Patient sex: M
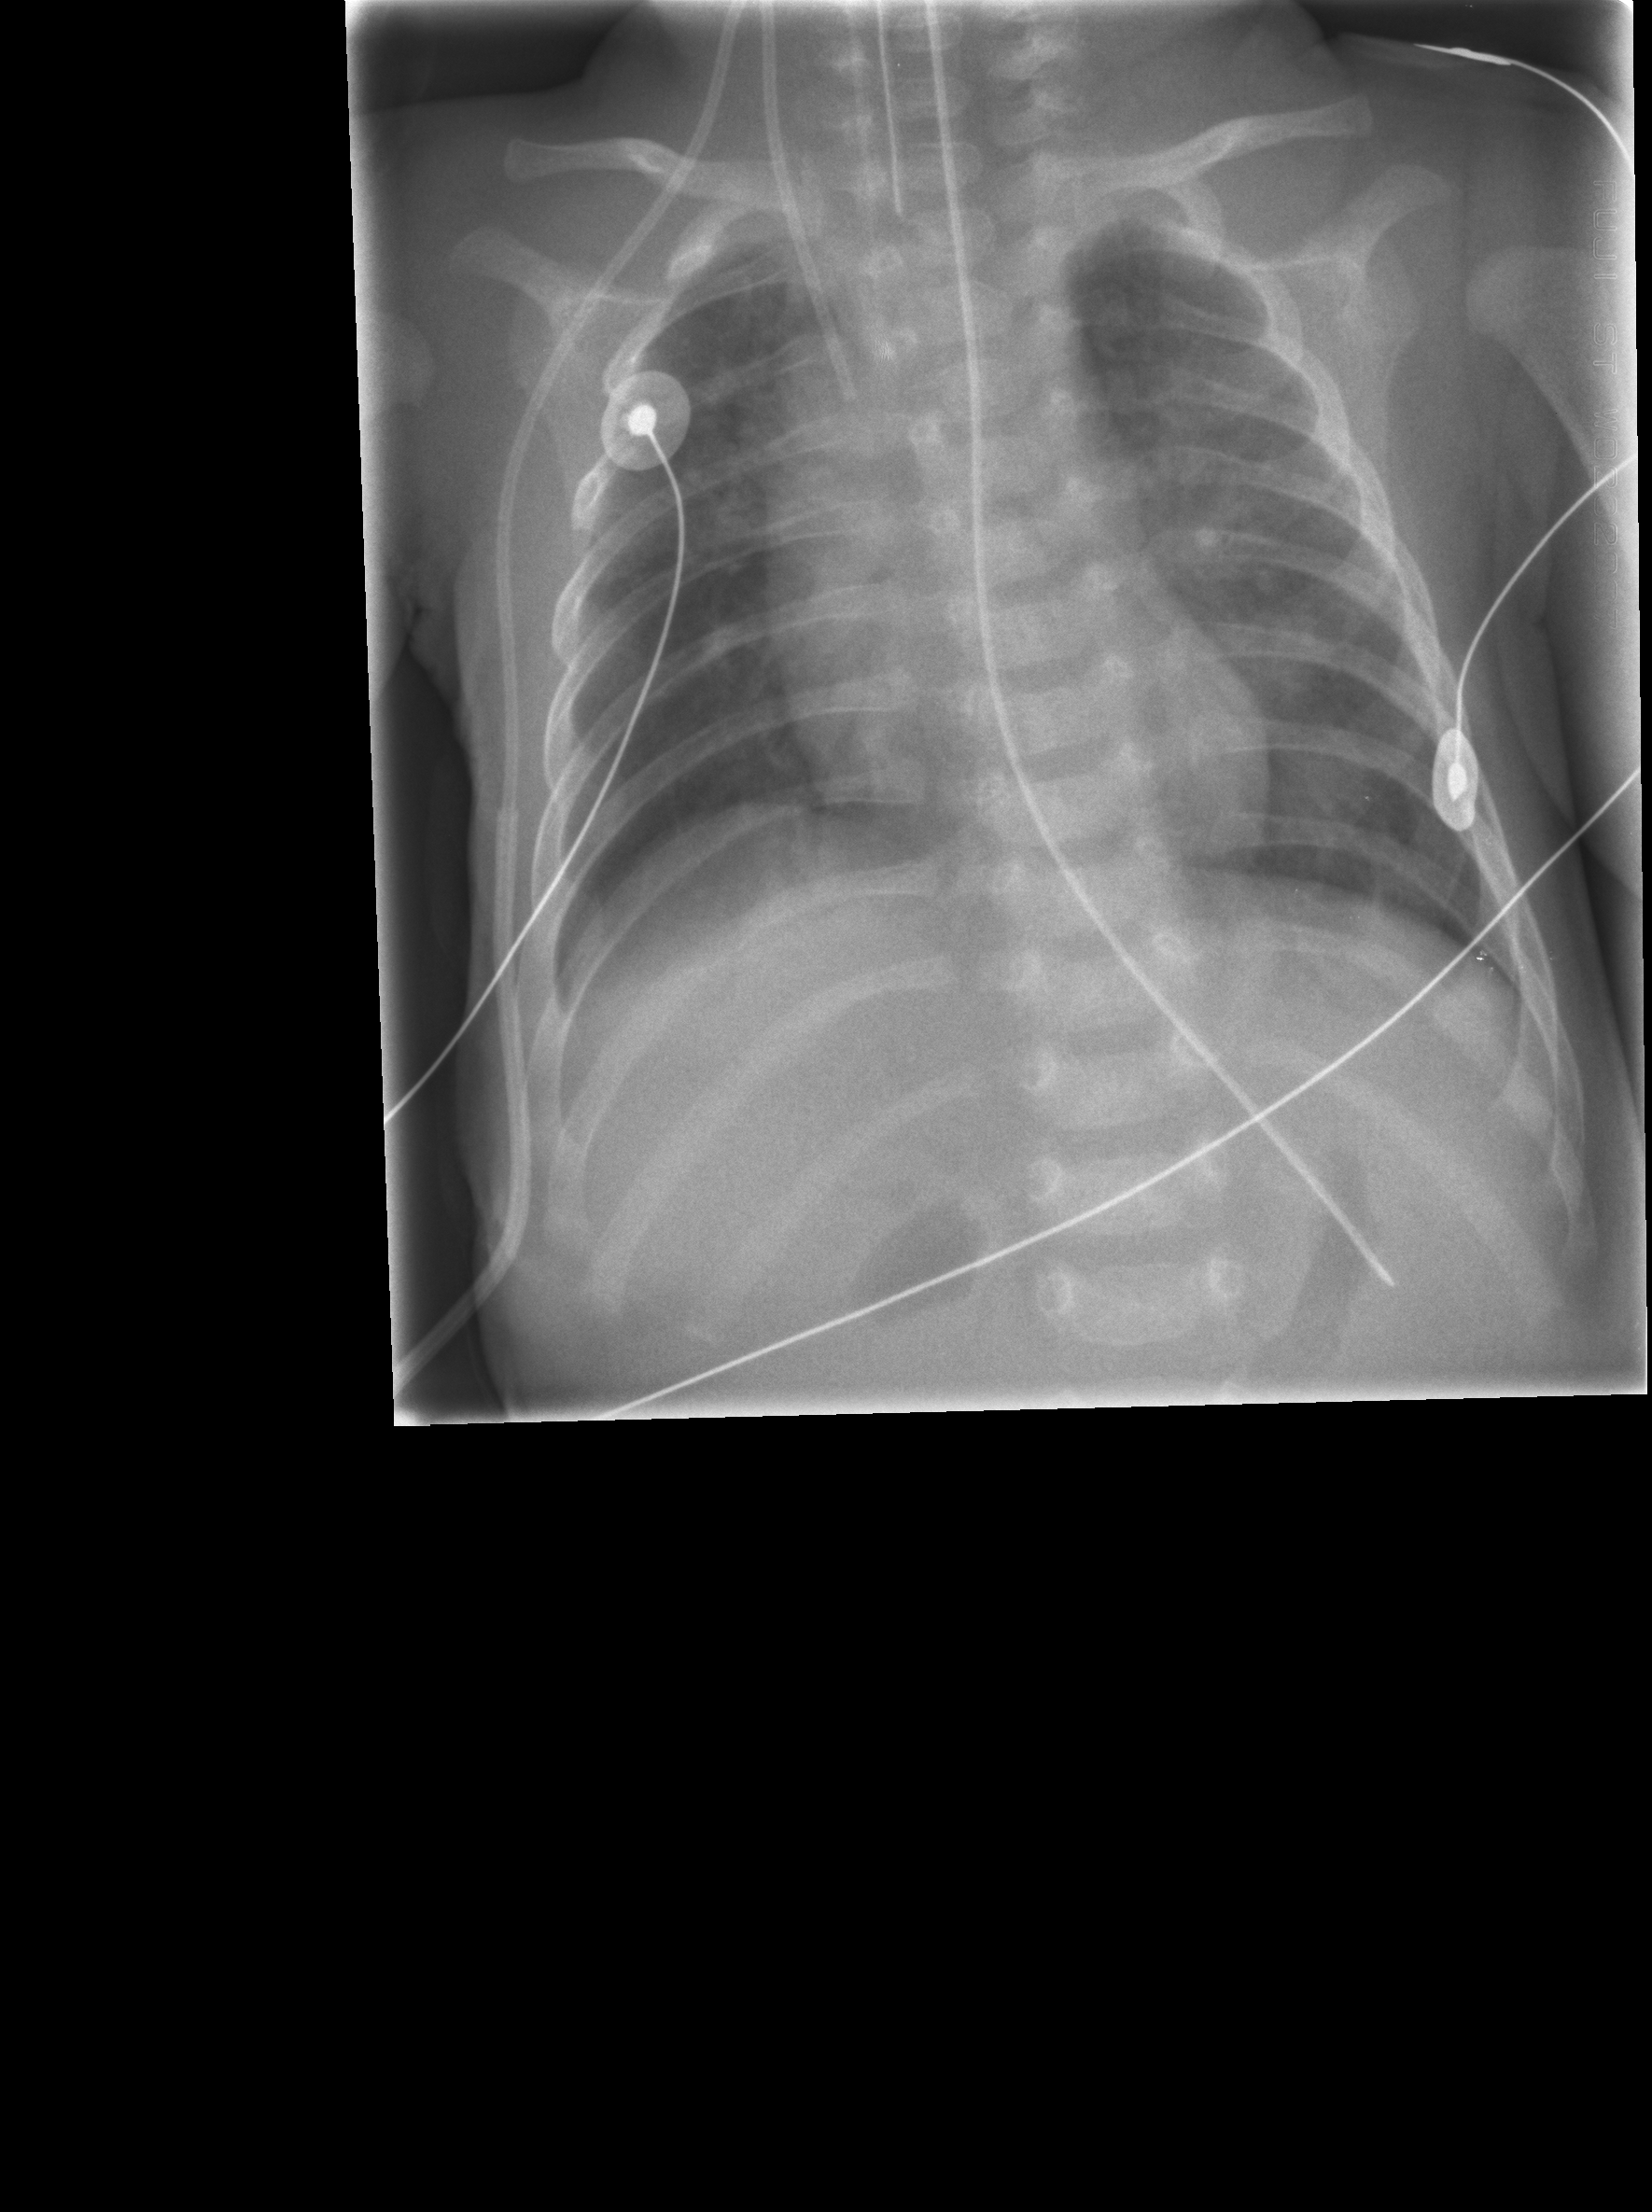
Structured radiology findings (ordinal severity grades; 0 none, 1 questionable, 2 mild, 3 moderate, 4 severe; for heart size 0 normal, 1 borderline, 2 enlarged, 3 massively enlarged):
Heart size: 0
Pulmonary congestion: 0
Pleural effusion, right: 0
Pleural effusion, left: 0
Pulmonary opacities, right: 0
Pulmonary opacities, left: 0
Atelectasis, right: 1
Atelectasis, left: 1